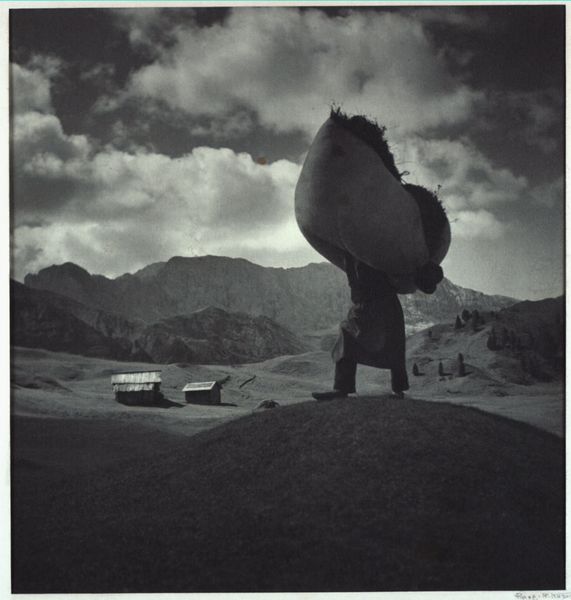
Titel: Schwere Bürde
Künstler: Rudolf Koppitz
Standort: Wien
Institution: Albertina, Wien
Schlagwörter: baum, berg, dunkel, fuß, himmel, mann, schatten, weiß, wolken, bäume, grün, landschaft, abend, grau, hintergrund, holz, licht, schwarz, stroh, dach, gras, haus, wiese, malerei, rock, mensch, tragen, feld, häuser, hügel, weide, wind, hütte, sonne, wiesen, land, realismus, arbeit, boot, sack, beine, schürze, bein, man, schuhe, acker, ernte, heu, last, schwer, transport, berge, gebirge, gipfel, alm, bauernhof, hof, hütten, füsse, sturm, korb, tiefe, bauer, foto, fotografie, photographie, außen, scheune, alpen, schwarz-weiß, schuh, photo, karg, hänge, fotographie, träger, fot, schwaz, tragend, heuballen, wolkenloch, bäime, himalaya, skifahren, heustadel, haäuser, berge#, enlandschaft, ertne